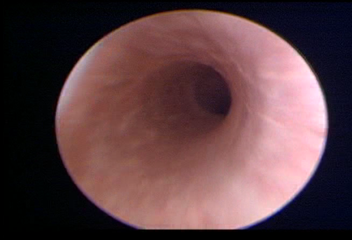
Modality: WLC
Class: Normal mucosa
Bladder cancer association: No